Question: I noticed that if i link a js file through the http, like
'''
<script src="http://code.jquery.com/mobile/1.2.0/jquery.mobile-1.2.0.min.js" type="text/javascript"></script>
'''
it's size 32.9kb.
However when i download it the size became 110kb...

Is there anything to do with this?
My OS is win 7 64bit.
I believe windows could change file size according to it's file system, but that much?
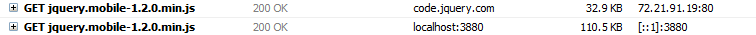
Answer: The first one is <URL> while the second one isn't